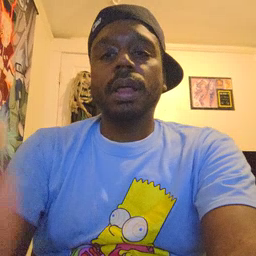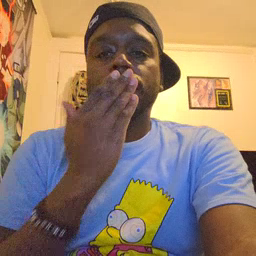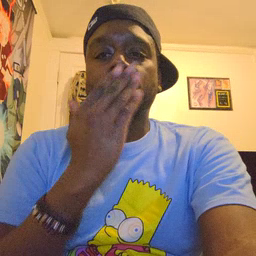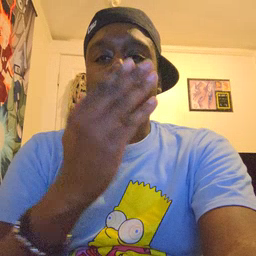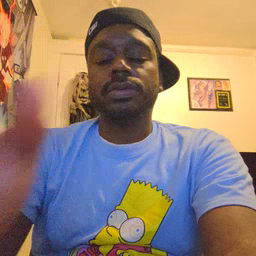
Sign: thankyou